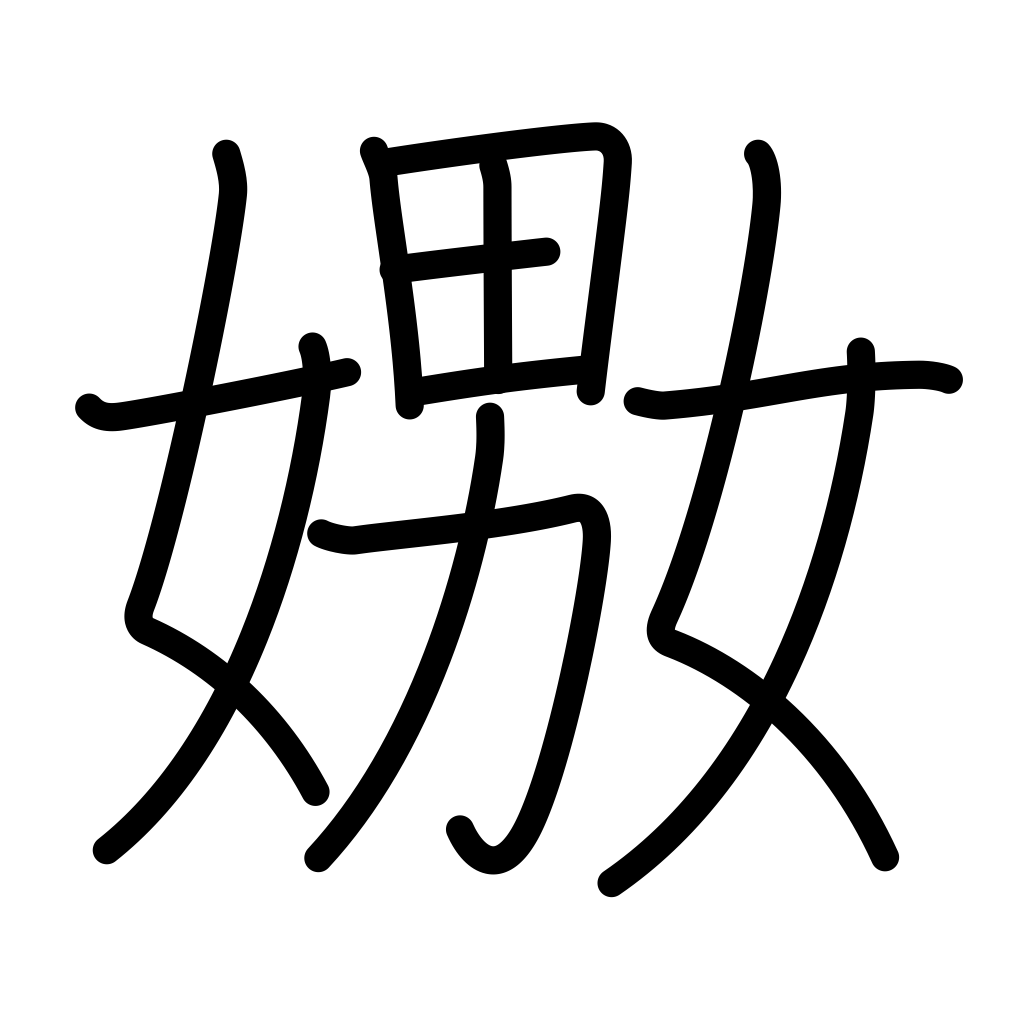
Meaning: frolic, play with, flirt with